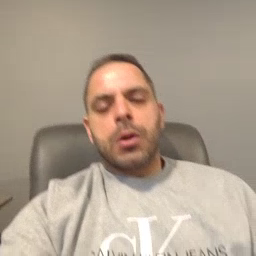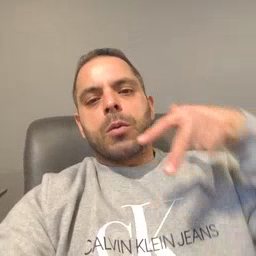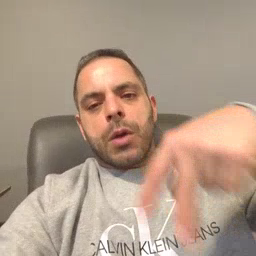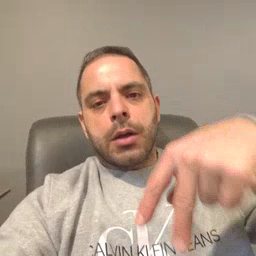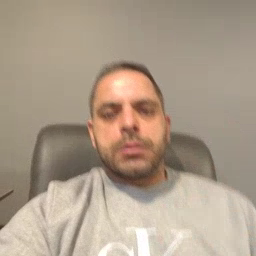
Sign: ride